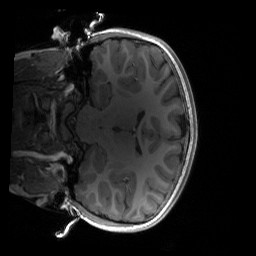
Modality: T1w
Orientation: coronal
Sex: female
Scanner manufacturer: siemens
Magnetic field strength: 3 T
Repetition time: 1.9 s
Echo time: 0.00243 s